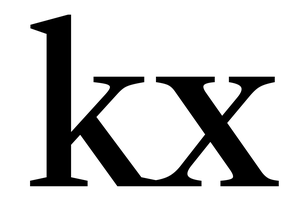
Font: LibreCaslonText_Medium